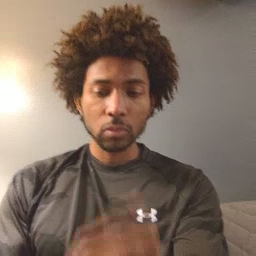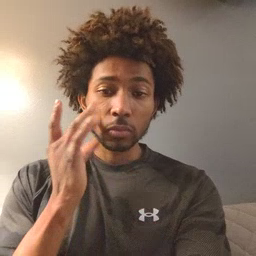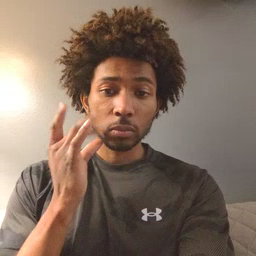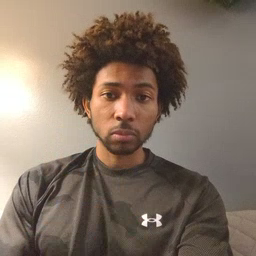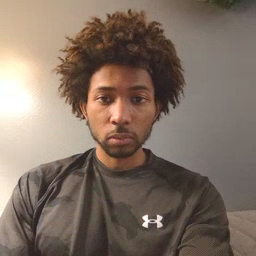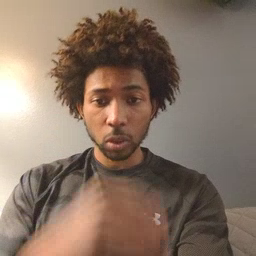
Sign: kitty